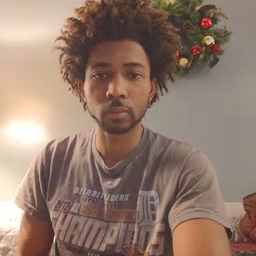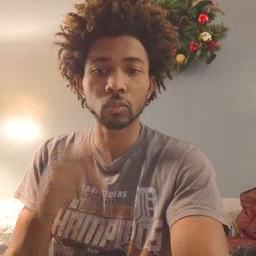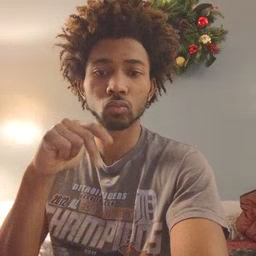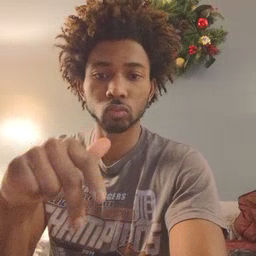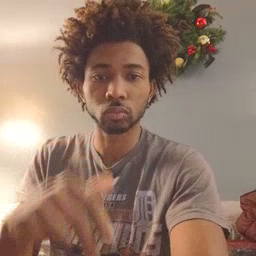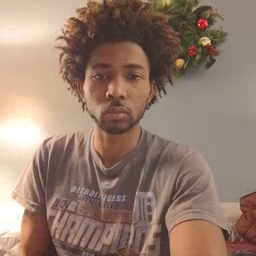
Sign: ride